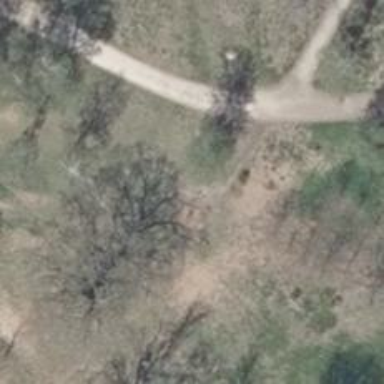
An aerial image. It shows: Disc golf basket.